Field crop: maize
Growth stage: 2
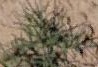
Species: salsola